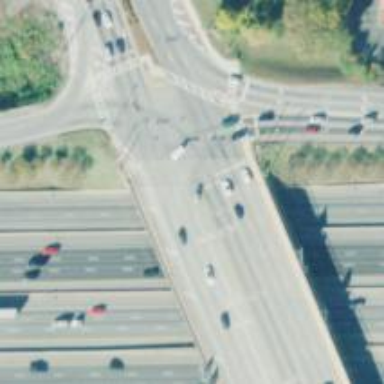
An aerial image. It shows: Secondary road crossing bridge.